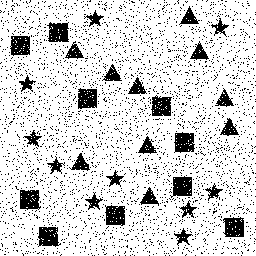
Squares: 10
Triangles: 10
Stars: 10
Total shapes: 30